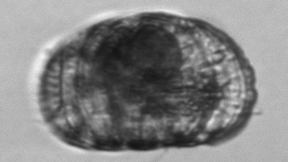
Label: Polykrikos